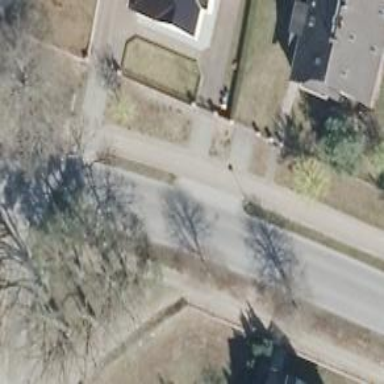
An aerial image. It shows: Asphalt path with sidewalk alongside.